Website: ulta-beauty
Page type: cross-sells
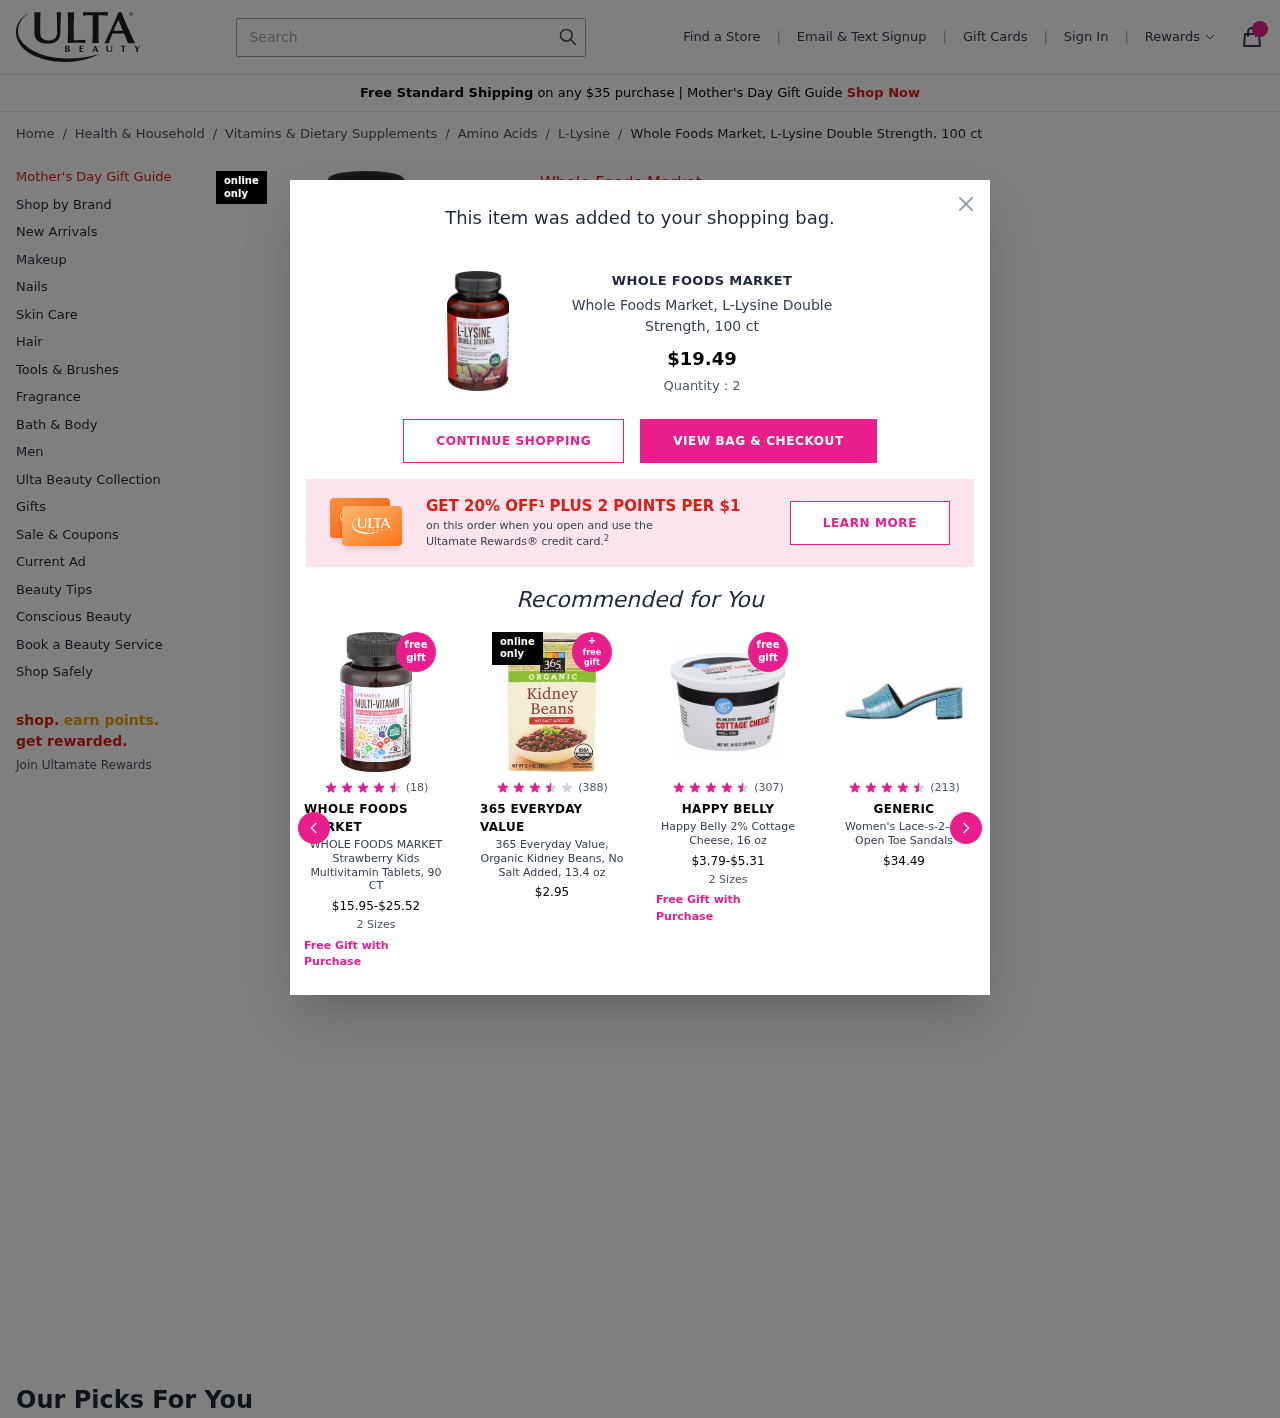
Product elements: key: PRODUCT1_BRAND
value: Whole Foods Market
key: PRODUCT1_BREADCRUMB
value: Health & Household
Vitamins & Dietary Supplements
Amino Acids
L-Lysine
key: PRODUCT1_NAME
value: Whole Foods Market, L-Lysine Double Strength, 100 ct
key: PRODUCT1_QUANTITY
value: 2
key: PRODUCT2_BRAND
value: Whole Foods Market
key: PRODUCT2_NAME
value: WHOLE FOODS MARKET Strawberry Kids Multivitamin Tablets, 90 CT
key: PRODUCT2_NUM_RATINGS
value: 18
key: PRODUCT2_PRICE
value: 15.95
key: PRODUCT2_RATING
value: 4.8
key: PRODUCT3_BRAND
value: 365 Everyday Value
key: PRODUCT3_NAME
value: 365 Everyday Value, Organic Kidney Beans, No Salt Added, 13.4 oz
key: PRODUCT3_NUM_RATINGS
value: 388
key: PRODUCT3_PRICE
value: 2.95
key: PRODUCT3_RATING
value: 3.9
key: PRODUCT4_BRAND
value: Happy Belly
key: PRODUCT4_NAME
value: Happy Belly 2% Cottage Cheese, 16 oz
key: PRODUCT4_NUM_RATINGS
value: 307
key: PRODUCT4_PRICE
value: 3.79
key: PRODUCT4_RATING
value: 4.6
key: PRODUCT5_BRAND
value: Generic
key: PRODUCT5_NAME
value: Women's Lace-s-2-46 Open Toe Sandals
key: PRODUCT5_NUM_RATINGS
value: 213
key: PRODUCT5_PRICE
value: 34.49
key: PRODUCT5_RATING
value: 4.5
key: PRODUCT1_BRAND2
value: WHOLE FOODS MARKET
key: PRODUCT1_NAME2
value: Whole Foods Market, L-Lysine Double Strength, 100 ct
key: PRODUCT1_PRICE2
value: $19.49
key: PRODUCT2_PRICE_MAX
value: -$25.52
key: PRODUCT4_PRICE_MAX
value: -$5.31
Search elements: key: HEADER_SEARCH
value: Search